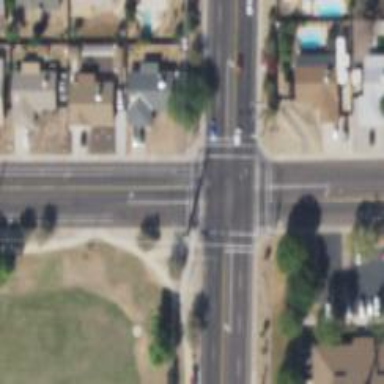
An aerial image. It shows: Solid stop line on the road.